Question: I have a table view with 2 prototype cells , and 2 custom classes for them .
In first cell I have an image view and in the second cell I have a label .
This is my code and the image is result :
I want it to be like this : image cell - label cell - image cell - label cell
'''
var categories = ["first ","second", "third", "forth"]
var banners = ["close-envelope","chat"]
func tableView(_ tableView: UITableView, numberOfRowsInSection section: Int) -> Int {
if section == 0{
return banners.count
}else{
return categories.count
}
}
func numberOfSections(in tableView: UITableView) -> Int {
return 2
}
func tableView(_ tableView: UITableView, cellForRowAt indexPath: IndexPath) -> UITableViewCell {
let bannerCell = tableView.dequeueReusableCell(withIdentifier: "bannerCell", for: indexPath) as! bannerCell
let catCell = tableView.dequeueReusableCell(withIdentifier: "categoryCell", for: indexPath) as! categoryCell
if indexPath.section == 0{
bannerCell.banner.image = UIImage(named: banners[indexPath.row])
return bannerCell
}else{
catCell.lbl.text = categories[indexPath.row]
catCell.btn.setTitle(categories[indexPath.row], for: .normal)
return catCell
}
}
@IBOutlet weak var tableview:UITableView!
'''

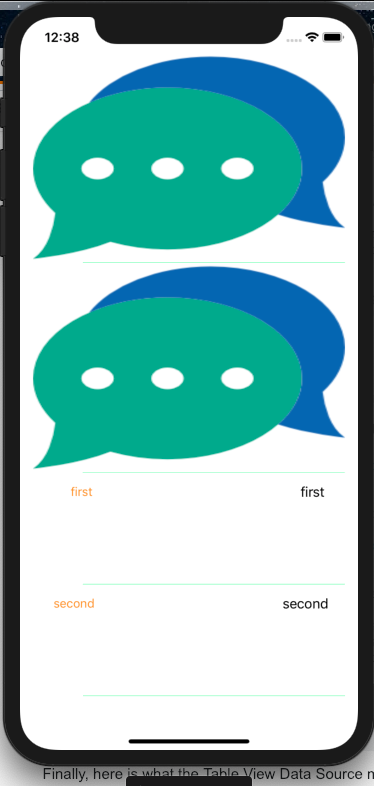
Answer: Your table view implementation contains two sections, the first one has 'bannerCell' cells which show an image and the second has 'categoryCell' cells which show a label.
Sections are always rendered one after the other, so if you want " image cell - label cell - image cell" you will need to return the correct cell from 'tableView: cellForRowAt:'. You probably should only have one section and calculate the cell type and content based on the index's row.